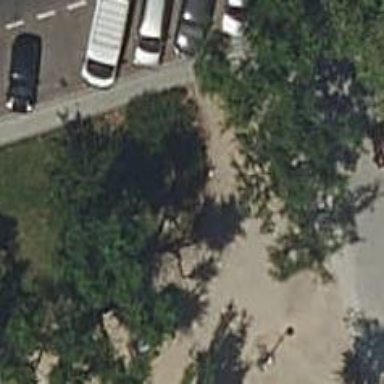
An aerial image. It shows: Picnic table located in leisure land area.